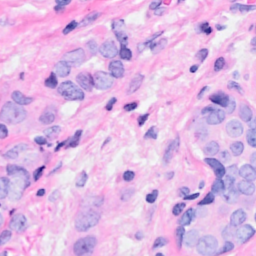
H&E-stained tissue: Breast